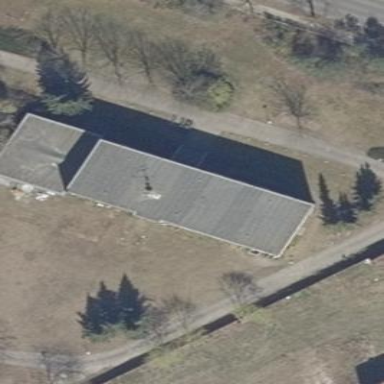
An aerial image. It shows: Detached building with flat roof.